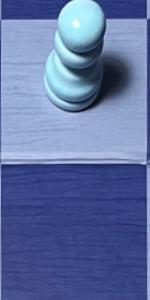
Label: Empty